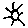
Label: sun